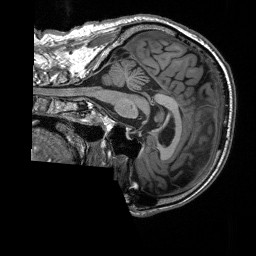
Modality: T1w
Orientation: sagittal
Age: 68
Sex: male
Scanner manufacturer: siemens
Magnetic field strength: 3 T
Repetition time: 2.4 s
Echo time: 0.00226 s